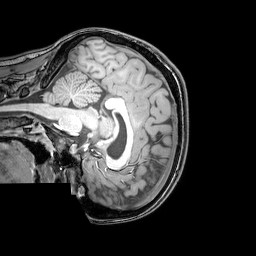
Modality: T1w
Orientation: sagittal
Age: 21
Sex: female
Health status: healthy
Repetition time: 0.081 s
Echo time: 0.037 s